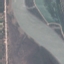
Land use / land cover: River